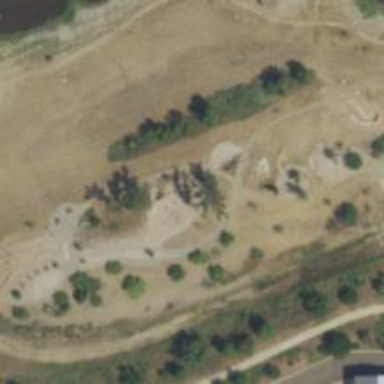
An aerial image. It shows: Playground area for leisure activities on the land.